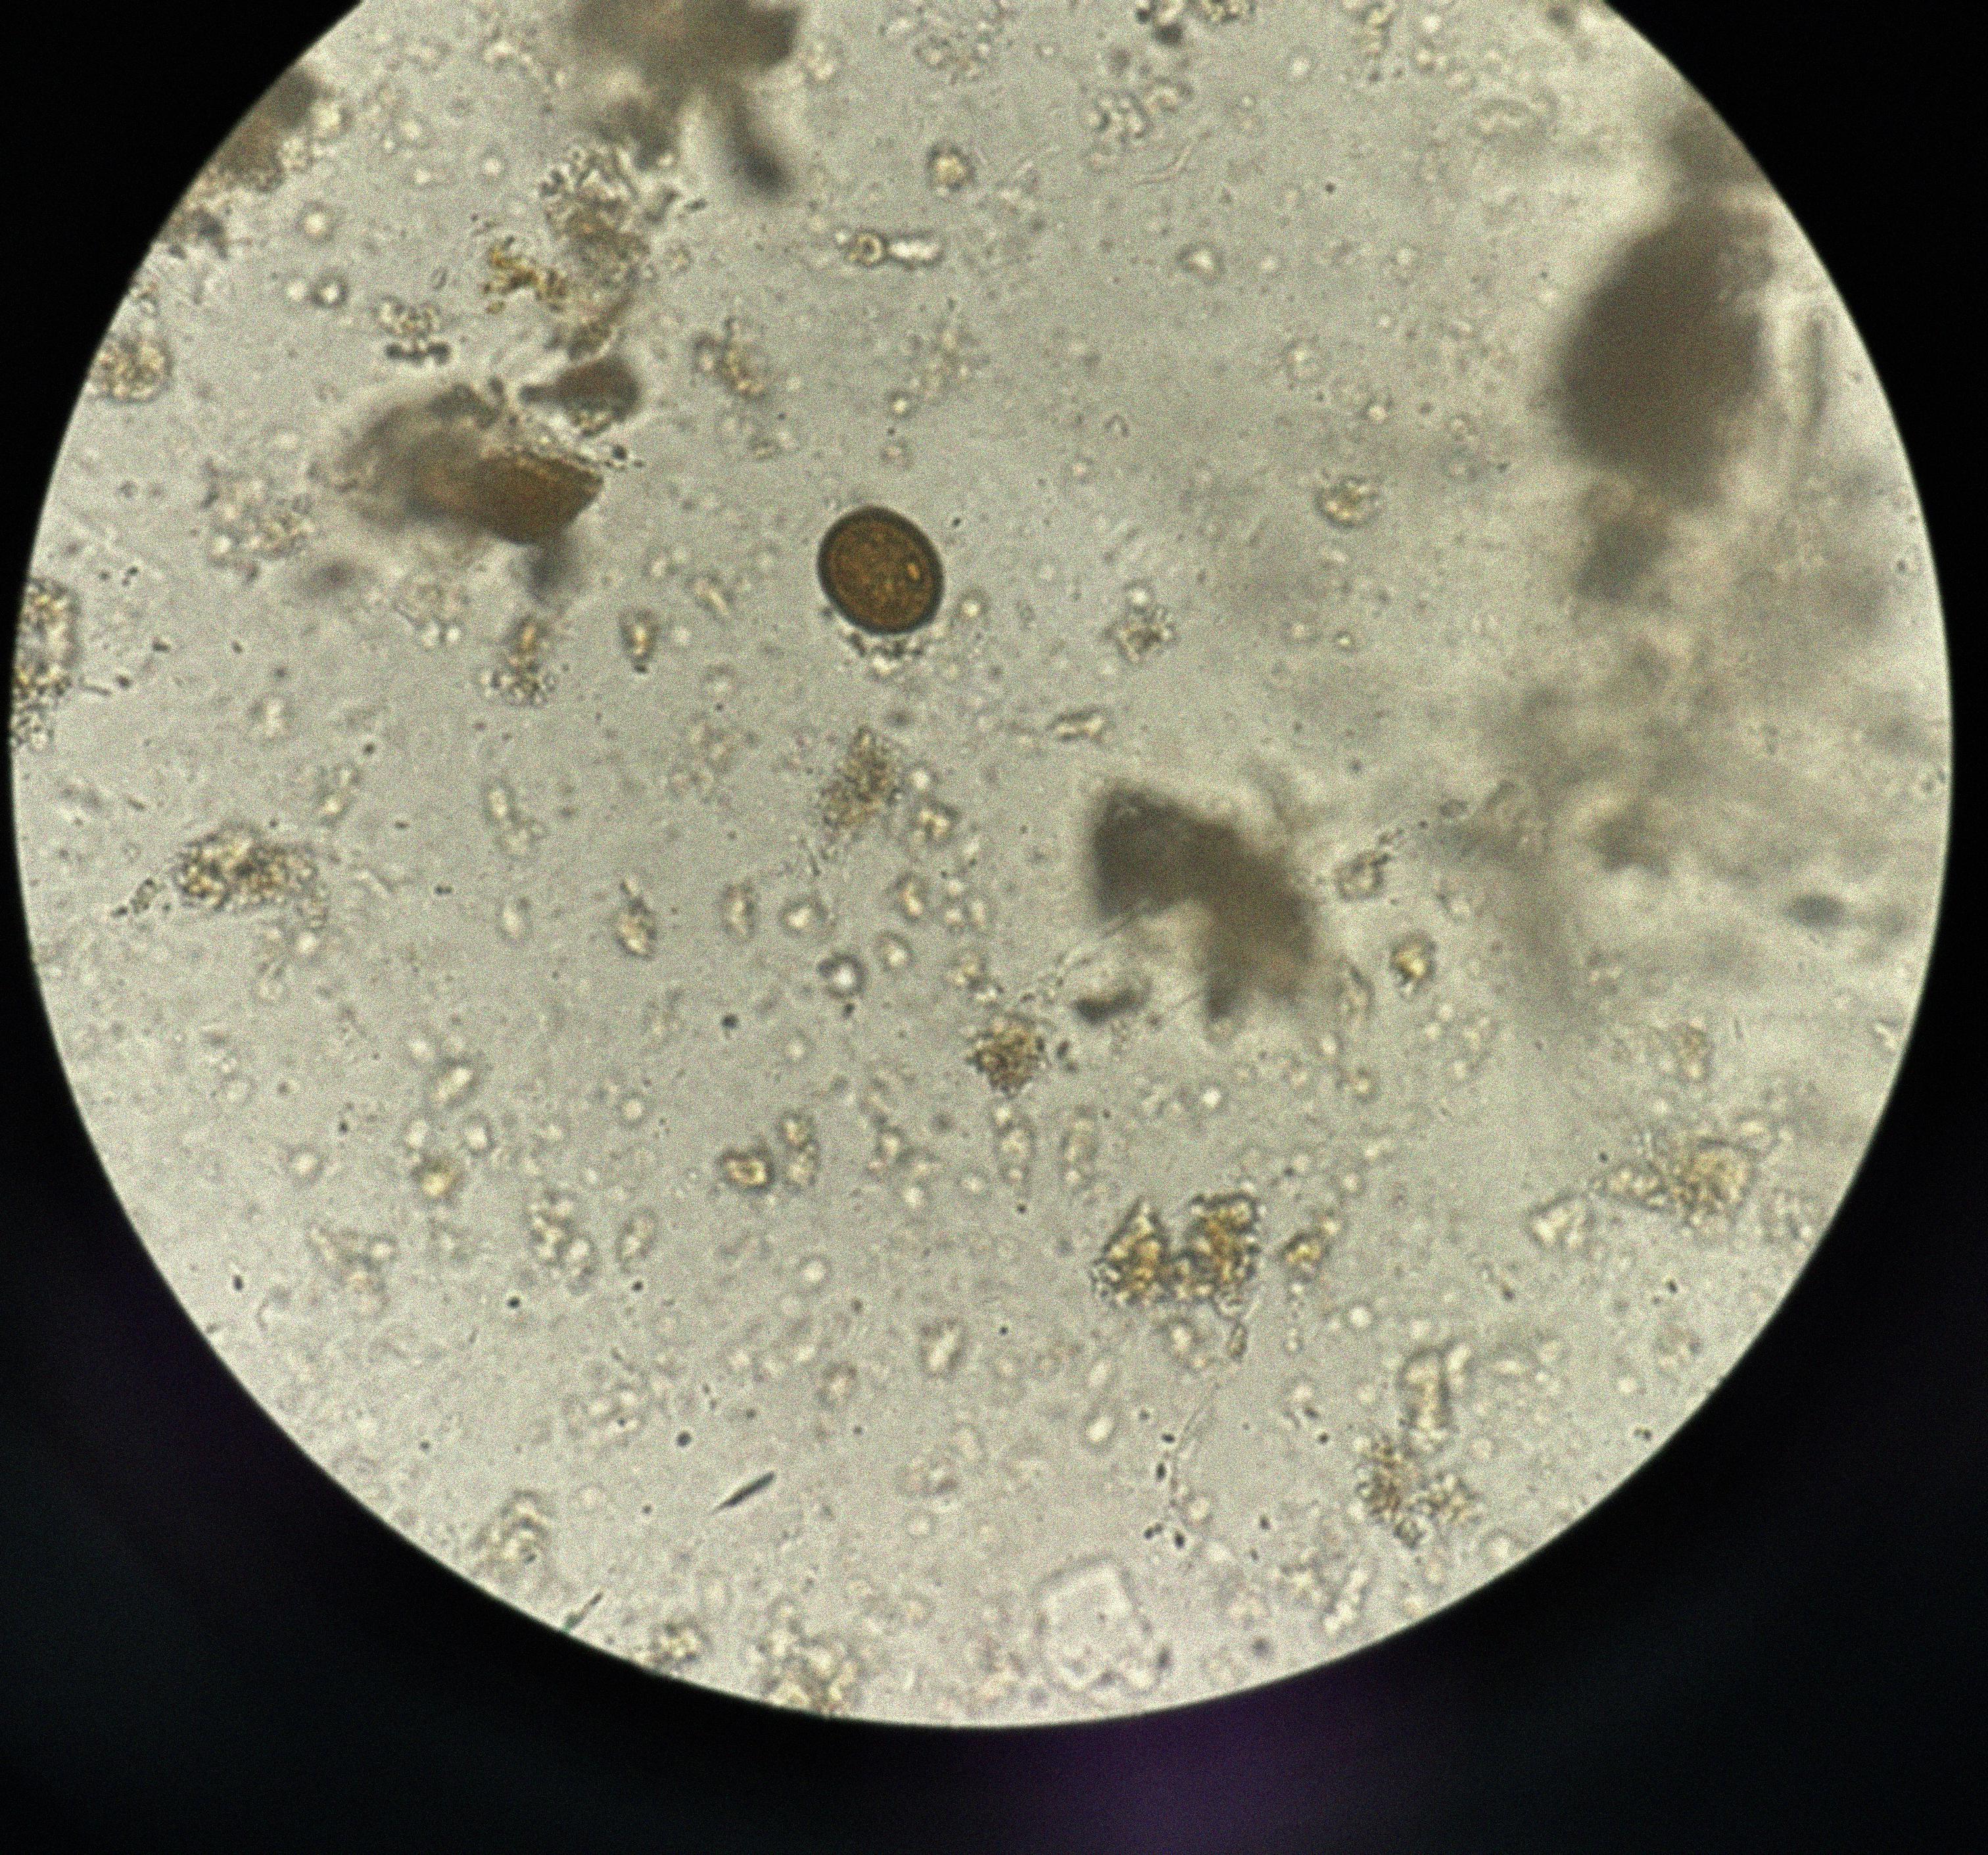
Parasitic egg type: Taenia spp. egg